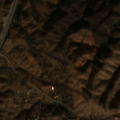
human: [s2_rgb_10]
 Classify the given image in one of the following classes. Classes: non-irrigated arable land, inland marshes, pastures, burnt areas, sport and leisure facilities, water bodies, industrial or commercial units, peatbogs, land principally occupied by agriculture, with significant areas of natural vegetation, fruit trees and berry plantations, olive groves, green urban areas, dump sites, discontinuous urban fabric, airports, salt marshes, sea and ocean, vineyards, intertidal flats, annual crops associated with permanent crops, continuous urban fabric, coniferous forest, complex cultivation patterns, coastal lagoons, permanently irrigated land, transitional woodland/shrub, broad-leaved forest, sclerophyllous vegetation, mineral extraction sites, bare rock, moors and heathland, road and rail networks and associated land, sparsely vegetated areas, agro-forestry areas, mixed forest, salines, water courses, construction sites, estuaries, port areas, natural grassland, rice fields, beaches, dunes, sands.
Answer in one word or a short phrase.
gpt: agro-forestry areas, transitional woodland/shrub